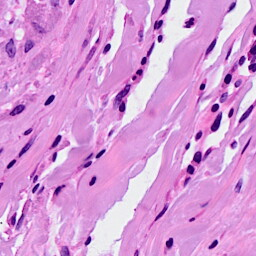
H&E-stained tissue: Breast